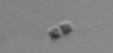
Label: Chaetoceros_tenuissimus